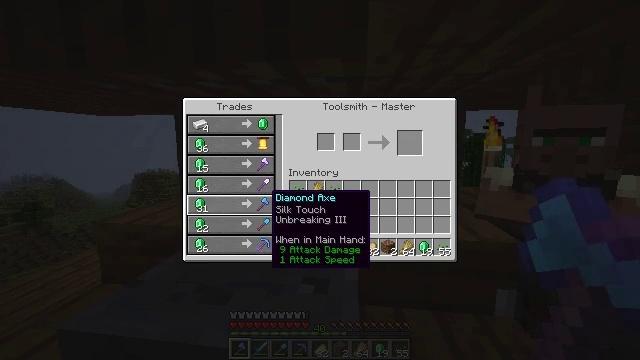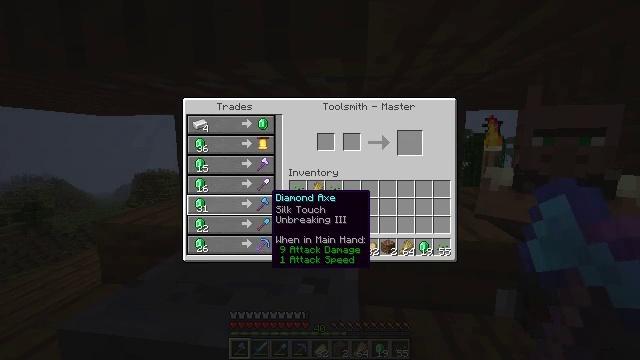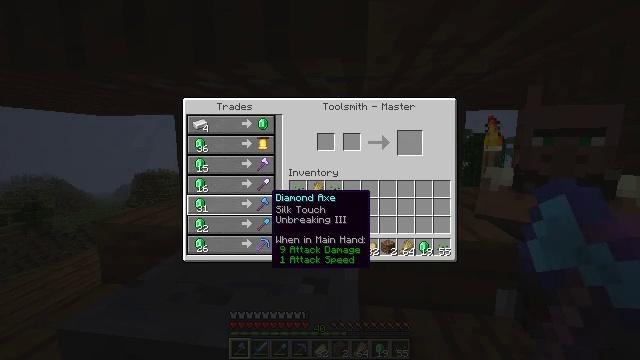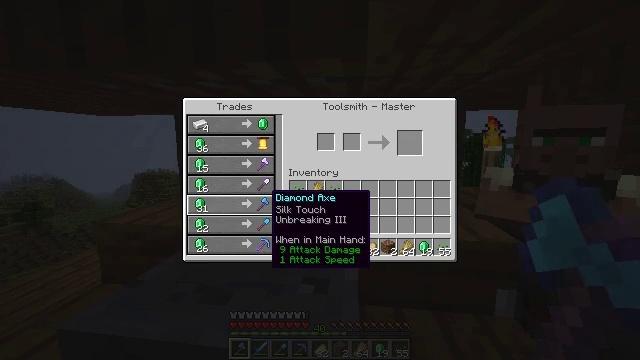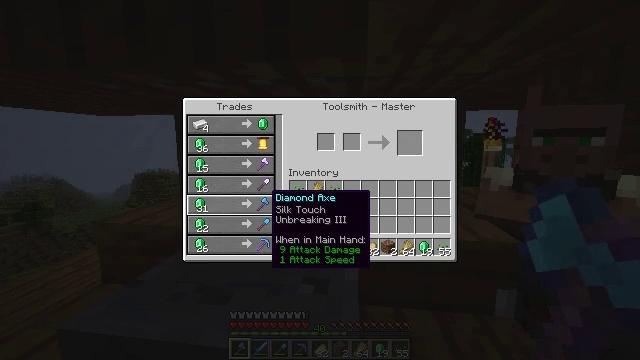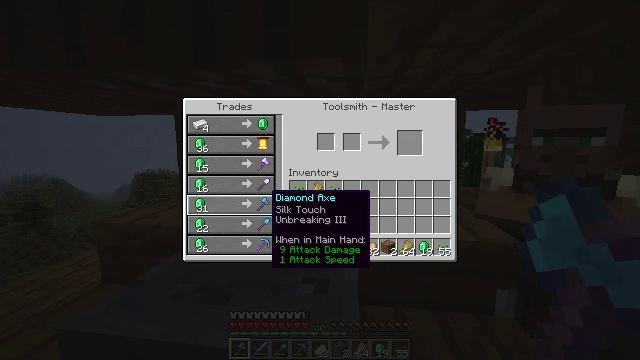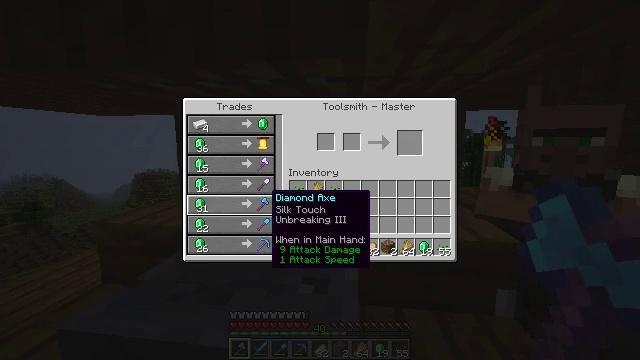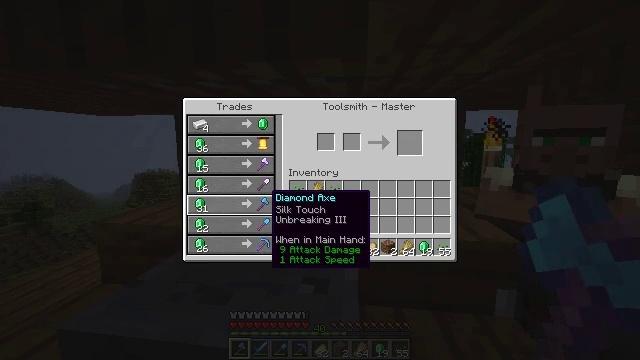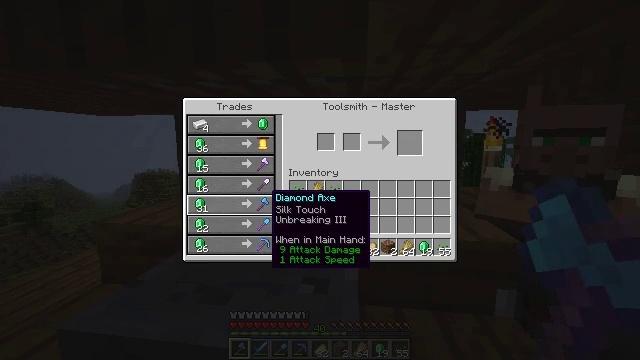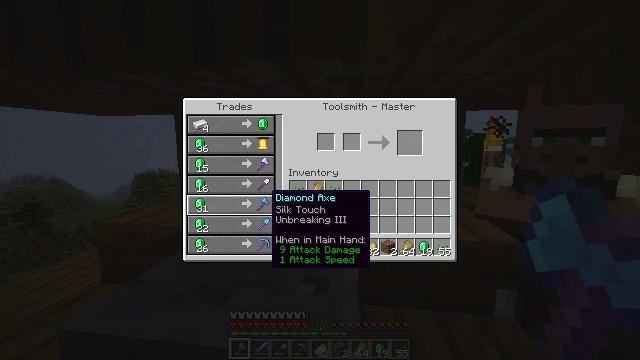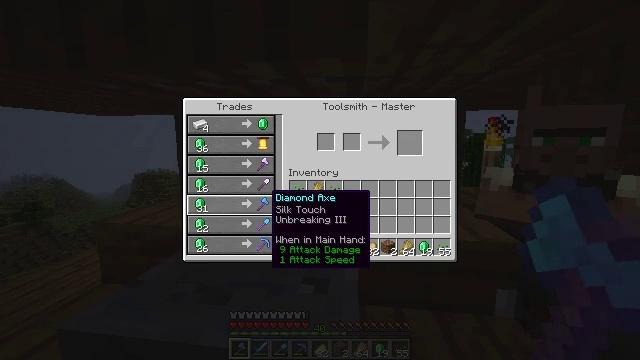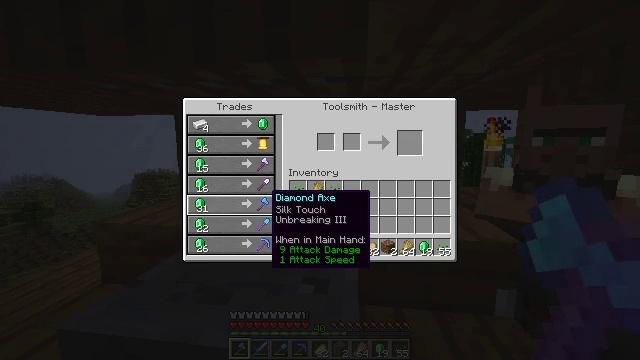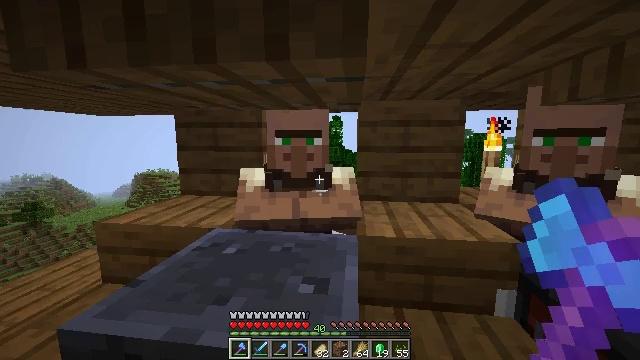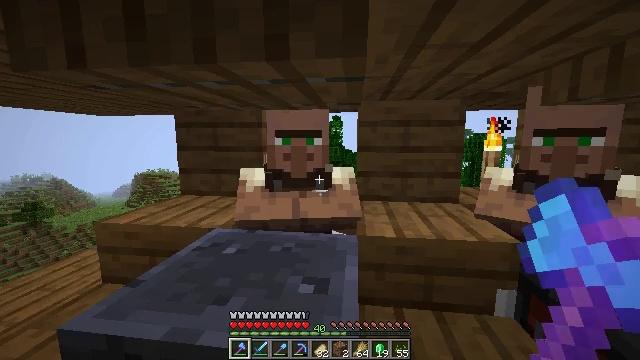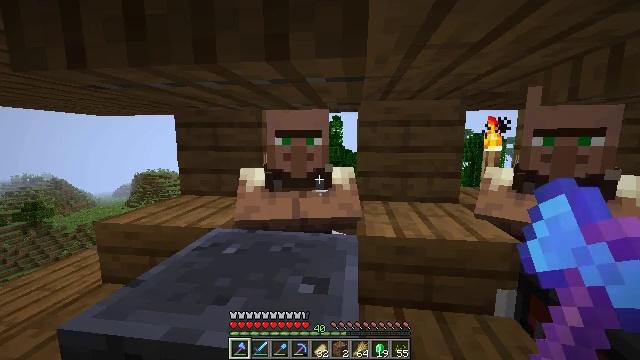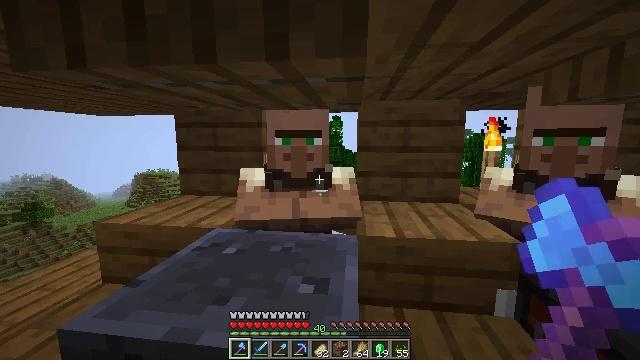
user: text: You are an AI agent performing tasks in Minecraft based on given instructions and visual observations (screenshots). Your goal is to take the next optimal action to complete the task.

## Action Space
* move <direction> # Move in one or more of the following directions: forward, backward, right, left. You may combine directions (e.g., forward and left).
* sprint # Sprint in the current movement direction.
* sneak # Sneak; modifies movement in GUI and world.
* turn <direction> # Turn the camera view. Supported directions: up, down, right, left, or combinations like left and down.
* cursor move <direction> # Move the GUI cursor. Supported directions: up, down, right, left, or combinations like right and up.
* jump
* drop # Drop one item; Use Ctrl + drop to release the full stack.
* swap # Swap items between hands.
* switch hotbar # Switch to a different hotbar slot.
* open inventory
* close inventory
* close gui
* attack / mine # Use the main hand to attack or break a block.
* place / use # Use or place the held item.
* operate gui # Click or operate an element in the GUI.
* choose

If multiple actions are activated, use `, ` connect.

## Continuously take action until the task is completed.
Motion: motion action
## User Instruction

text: Craft a diamond hoe by combining materials in the crafting table.
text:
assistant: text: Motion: no_op
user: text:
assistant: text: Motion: no_op
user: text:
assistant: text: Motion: no_op
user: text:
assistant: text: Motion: no_op
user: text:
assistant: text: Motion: no_op
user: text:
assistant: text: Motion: no_op
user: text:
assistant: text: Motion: no_op
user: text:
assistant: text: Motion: no_op
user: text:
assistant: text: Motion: no_op
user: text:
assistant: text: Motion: no_op
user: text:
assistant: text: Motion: no_op
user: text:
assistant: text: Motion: no_op
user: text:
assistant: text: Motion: close gui
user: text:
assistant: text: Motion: no_op
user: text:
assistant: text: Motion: no_op
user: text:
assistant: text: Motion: turn right and down
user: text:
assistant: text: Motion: turn right and down
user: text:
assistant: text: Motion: turn right and down
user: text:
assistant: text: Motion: turn right and down
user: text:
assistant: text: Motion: turn right and down
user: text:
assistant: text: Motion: move forward, turn up
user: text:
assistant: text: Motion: move forward
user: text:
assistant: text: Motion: move forward
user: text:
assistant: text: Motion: move forward
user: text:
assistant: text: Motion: move forward
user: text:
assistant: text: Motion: move forward
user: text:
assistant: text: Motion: move forward, turn left
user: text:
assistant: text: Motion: move forward, turn right
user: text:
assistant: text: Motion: move forward, sprint, turn right and up
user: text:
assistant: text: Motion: move forward, sprint, turn up